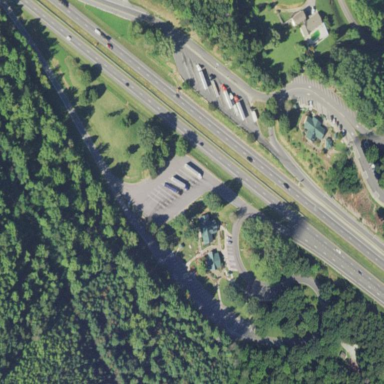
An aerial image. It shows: Rest area on the road.